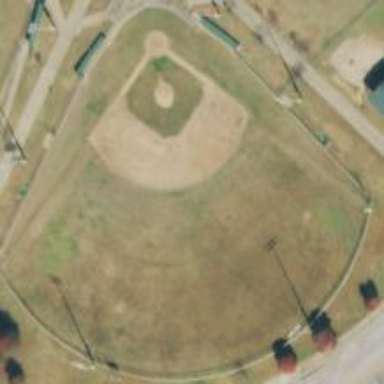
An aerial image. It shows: Baseball pitch for leisure and sports activities.